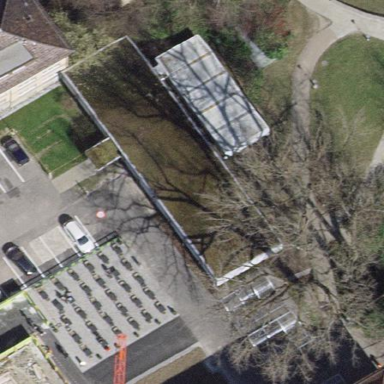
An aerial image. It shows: Hospital building.